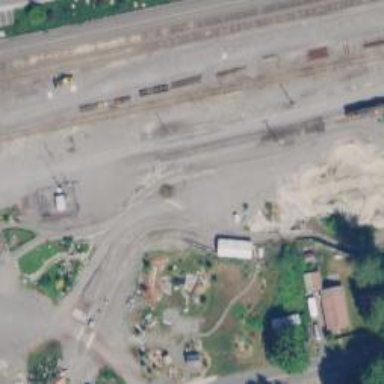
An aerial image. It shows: Miniature railway siding.